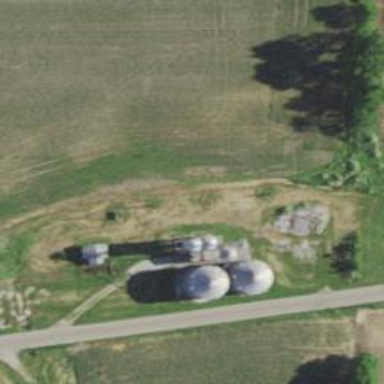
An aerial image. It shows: Silo.